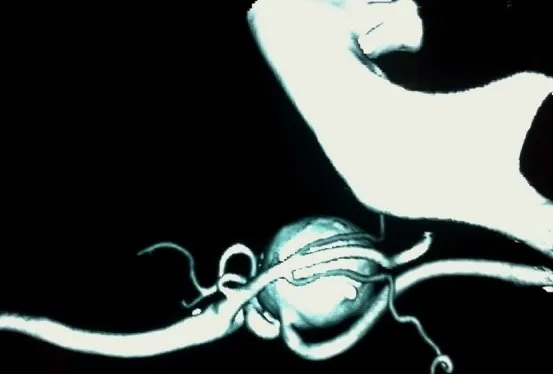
Reconstructed angio-CT scan showing a saccular aneurysm originating from the proximal left ICA.
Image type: radiology (ct)